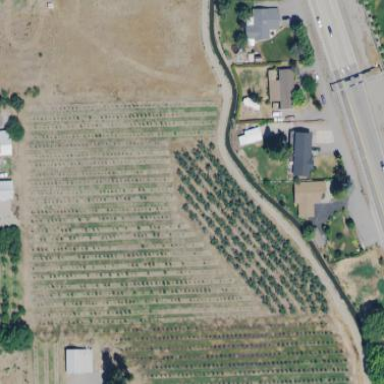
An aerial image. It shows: Orchard.